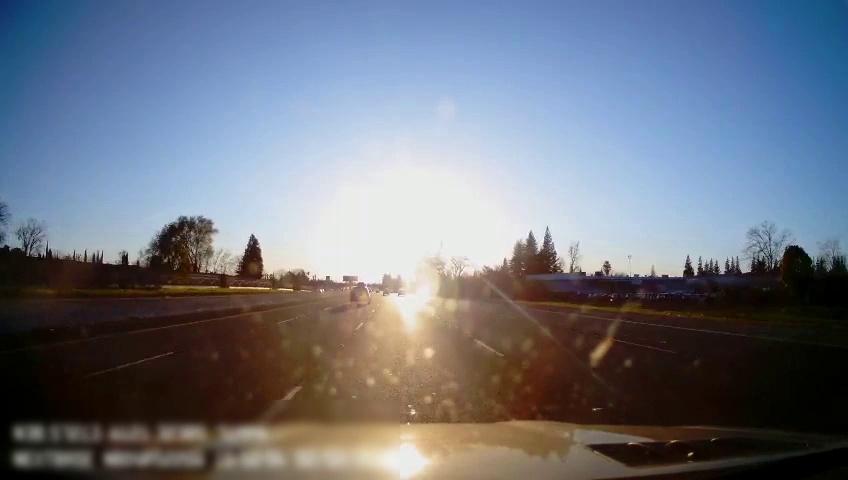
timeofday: Day
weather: Sunny
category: Drivable Space
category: Vehicles | SUV
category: Vehicles | Car
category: Vehicles | SUV
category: Lanes | Alternate Lane
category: Lanes | Alternate Lane
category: Lanes | Current Lane
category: Lanes | Current Lane
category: Lanes | Alternate Lane
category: Lanes | Alternate Lane
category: Traffic | Signs